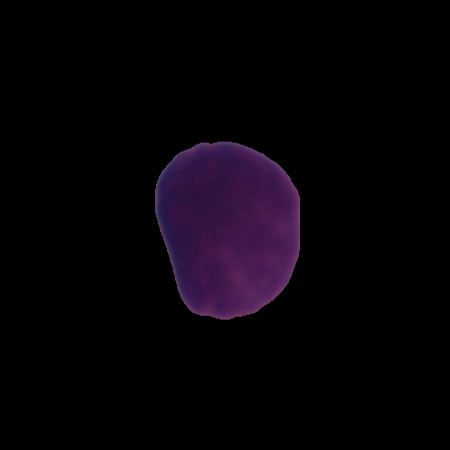
Label: healthy